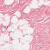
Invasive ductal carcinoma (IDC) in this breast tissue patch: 0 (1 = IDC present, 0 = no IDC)